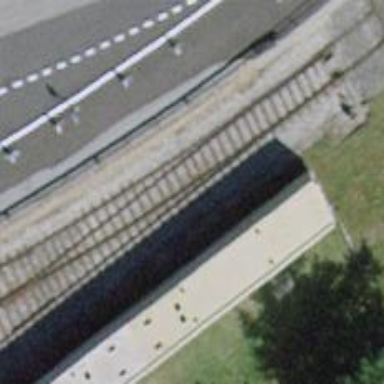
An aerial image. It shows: Railway switch.